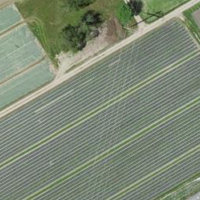
EUNIS habitat code: 52
Species observed at this site:
Cyperus esculentus